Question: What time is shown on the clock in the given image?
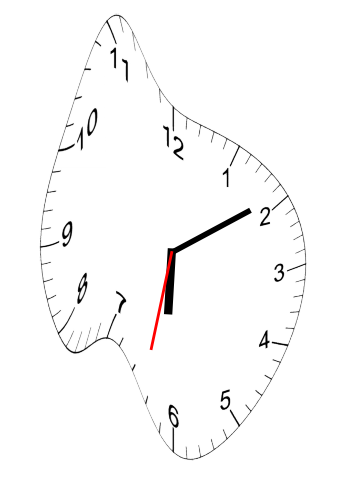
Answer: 06:09:32